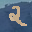
Label: 2